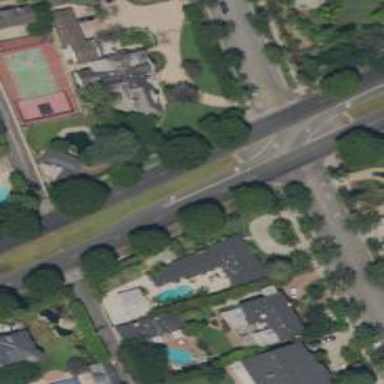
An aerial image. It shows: Secondary road surrounded by residential properties.